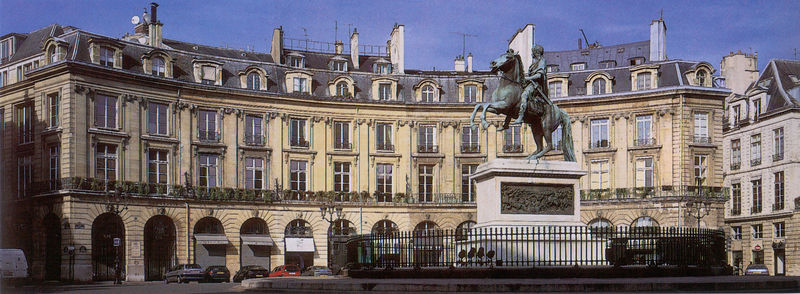
Titel: Place des Victoires
Künstler: Jules Hardouin-Mansart
Standort: Paris
Institution: Place des Victoires
Schlagwörter: blau, himmel, mann, gelb, stadt, bunt, fenster, frankreich, paris, straße, dach, gebäude, haus, schloss, zaun, beige, architektur, barock, sockel, häuser, gitter, figur, klassizismus, kamine, pferd, reiter, skulptur, statue, reiten, sprung, relief, bogen, fassade, dächer, giebel, schornsteine, farbe, läden, platz, scheinwerfer, auto, arch, arches, architecture, balcony, blue, column, king, könig, lamp, soldier, sword, white, window, france, gray, green, room, windows, yellow, geländer, bronze, tor, foto, fotografie, photographie, dreistöckig, münchen, palast, dachfenster, denkmal, gauben, kupfer, gebogen, schwert, herrscher, arkaden, photo, halbrund, gesims, residenz, mansarde, man, sky, stone, fresken, building, head, house, roof, street, gaube, gaupen, knight, metal, esse, light, wien, color, shadow, tail, autos, monument, sculpture, standbild, fence, town, marble, steigen, aufbäumen, bronzefigur, reiterstandbild, markise, berlin, city, hausfassade, park, ancient, rondell, reiterdenkmal, doors, history, skultpur, fensterfront, neoklassizismus, courtyard, square, maximilianeum, gate, place, terrace, parken, markisen, paltz, england, horse, lucarnen, hero, warrior, shadows, chimneys, pillar, denkma, florenz?, kfz, louis xv, ludwig xiv., place de victoire, place des victoires, plazu, statuer, steigendes pferd, thierschstrasse, pedestal, frieze, photograph, iron, europe, car, historic, neoklassizistisch, cars, cream, vehicle, stucco, awnings, rider, london, wrought, fences, im rondell, aroßes gebäude, sonnenmarkisen, ivory, bulding, brnze, plaque, street lamp, amsterdam, city hall, finials, memorial, panoramic, curved, rear, honor, 13, reiterstaute, parking, fench, chimenys, relieve, wrought iron, bishop, garage, medevial, satelite, roundabout, prime, momument, medivieal, longon, dormers, chineys, on a horse, buildimg